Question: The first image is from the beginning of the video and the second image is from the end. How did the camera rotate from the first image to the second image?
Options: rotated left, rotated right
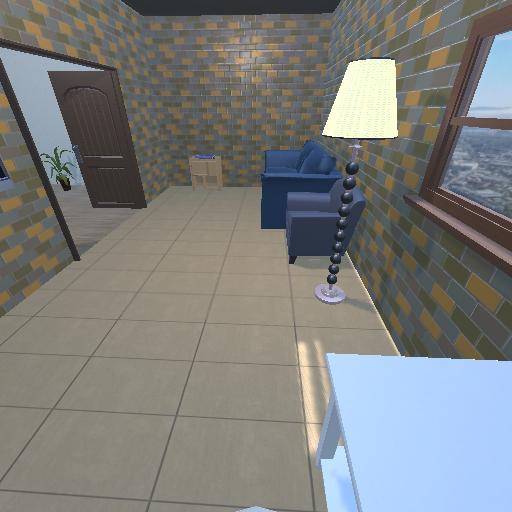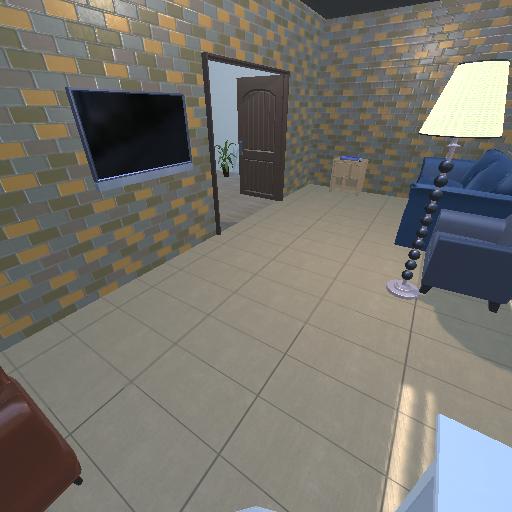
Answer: rotated left